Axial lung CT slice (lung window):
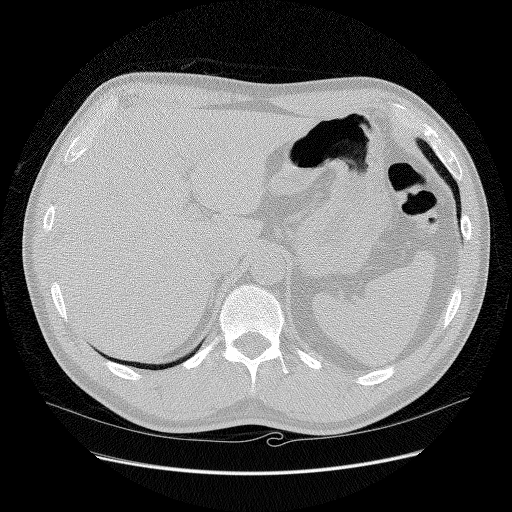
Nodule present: no